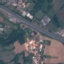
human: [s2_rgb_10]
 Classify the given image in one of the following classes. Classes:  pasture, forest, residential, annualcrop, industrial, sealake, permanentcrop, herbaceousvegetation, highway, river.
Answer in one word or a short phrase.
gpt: Highway